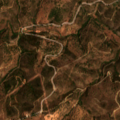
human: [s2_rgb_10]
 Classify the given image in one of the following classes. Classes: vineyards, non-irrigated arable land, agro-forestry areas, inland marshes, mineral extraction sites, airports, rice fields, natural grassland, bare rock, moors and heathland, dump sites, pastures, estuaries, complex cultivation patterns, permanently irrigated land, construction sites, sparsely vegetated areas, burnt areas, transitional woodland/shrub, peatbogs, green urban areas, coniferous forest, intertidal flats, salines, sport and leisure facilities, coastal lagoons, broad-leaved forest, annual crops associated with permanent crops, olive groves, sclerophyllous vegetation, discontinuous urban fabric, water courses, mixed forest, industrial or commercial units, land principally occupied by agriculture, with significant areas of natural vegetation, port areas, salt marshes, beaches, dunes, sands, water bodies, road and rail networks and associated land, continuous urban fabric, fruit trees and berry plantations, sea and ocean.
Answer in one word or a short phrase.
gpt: broad-leaved forest, transitional woodland/shrub